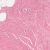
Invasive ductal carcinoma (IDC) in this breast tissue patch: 0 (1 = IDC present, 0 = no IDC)